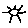
Label: sun